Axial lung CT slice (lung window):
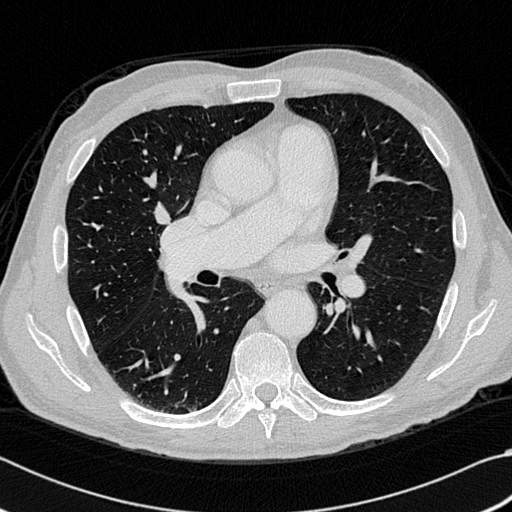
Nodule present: no